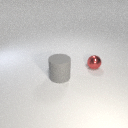
large gray rubber cylinder in front of small red metal sphere